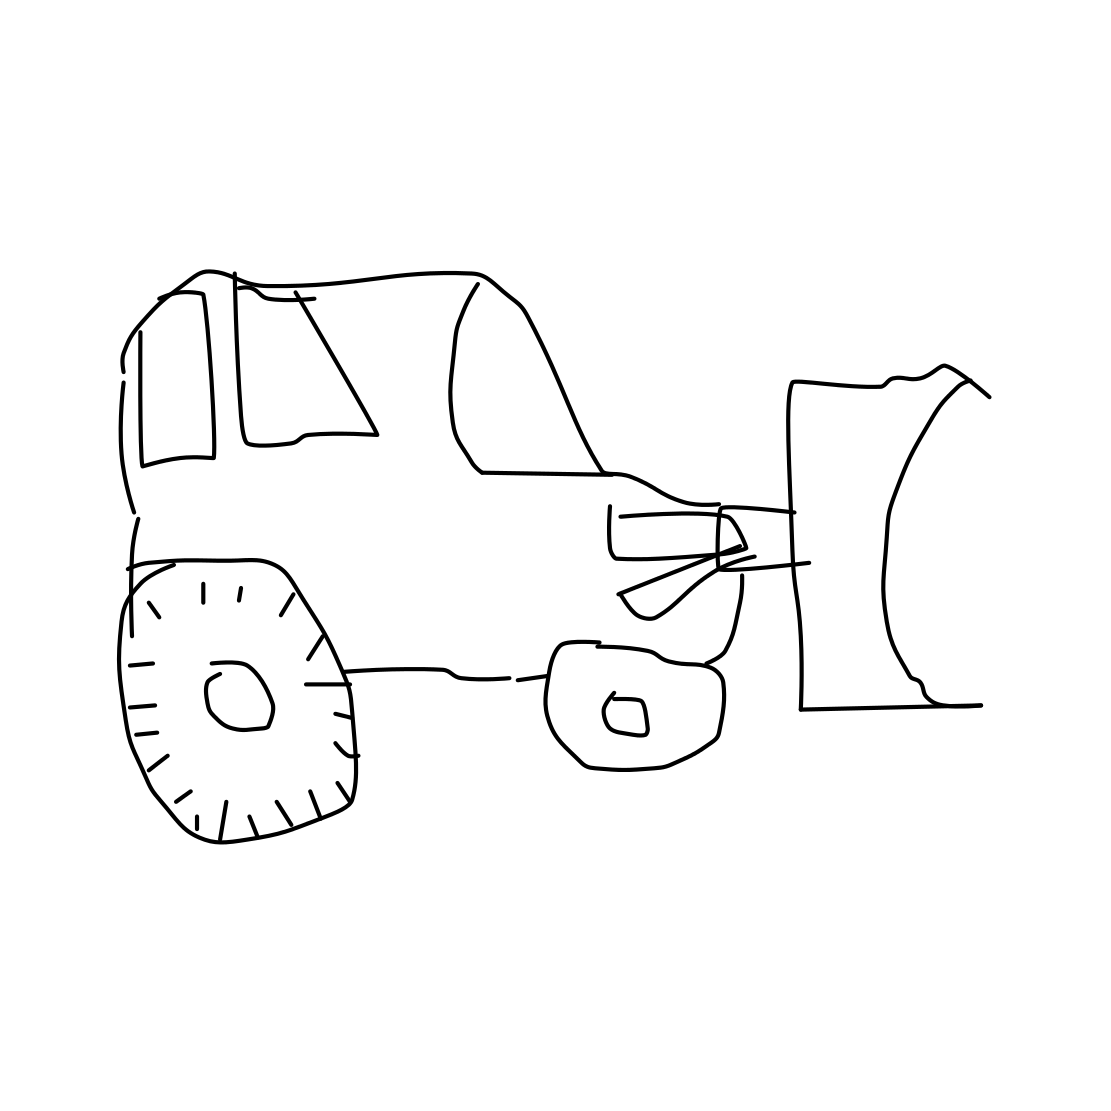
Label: bulldozer